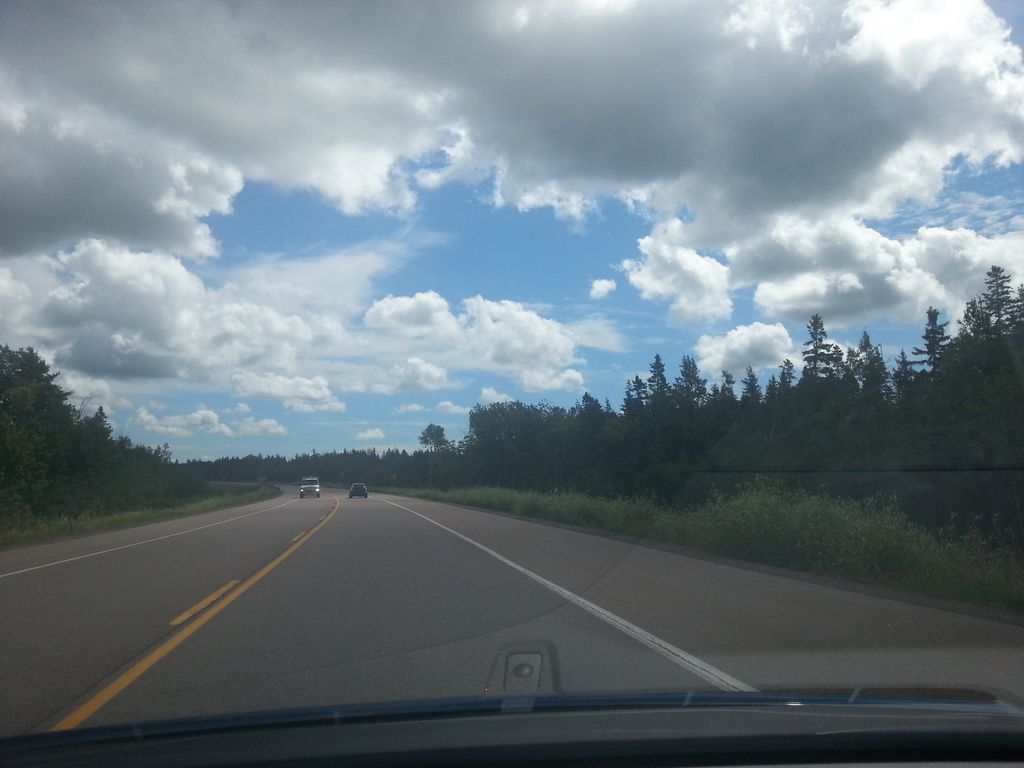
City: charlottetown